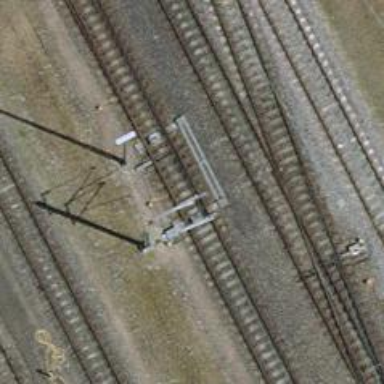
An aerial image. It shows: Railway switch with the turnout on the left side.